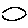
Label: bird